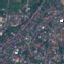
Land use / land cover class: Residential